Question: I am trying to understand why I get the following error: 'Communication with server failed: 500 Internal server error' from my cloudfoundry application.
What strikes me is that I have no access to log files as one can see from the following screen capture:

Can anyone please help and let me know how to "enable logs" on my cloudfoundry application deployed from STS/eclipse?
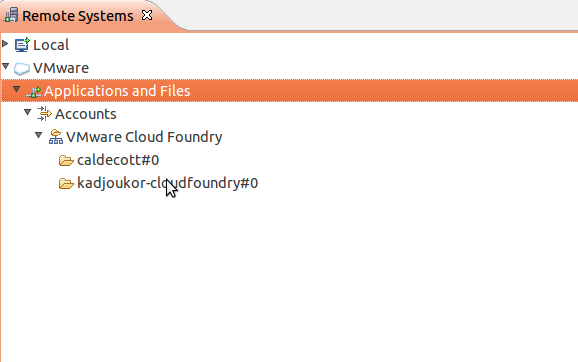
Answer: Have you tried using the CLI tool, VMC? You should be able to inspect the logs using "vmc logs [appname]"